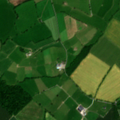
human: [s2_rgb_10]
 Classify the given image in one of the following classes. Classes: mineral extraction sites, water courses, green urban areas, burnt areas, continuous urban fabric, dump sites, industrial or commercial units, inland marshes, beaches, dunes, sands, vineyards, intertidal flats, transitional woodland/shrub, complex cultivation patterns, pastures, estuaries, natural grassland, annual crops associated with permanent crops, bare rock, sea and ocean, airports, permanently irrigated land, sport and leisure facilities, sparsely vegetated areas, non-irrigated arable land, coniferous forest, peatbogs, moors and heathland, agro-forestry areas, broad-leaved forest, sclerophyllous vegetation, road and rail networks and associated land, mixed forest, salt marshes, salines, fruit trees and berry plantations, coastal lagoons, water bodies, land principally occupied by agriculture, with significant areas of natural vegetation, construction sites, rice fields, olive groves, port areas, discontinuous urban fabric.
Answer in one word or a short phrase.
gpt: non-irrigated arable land, pastures, broad-leaved forest